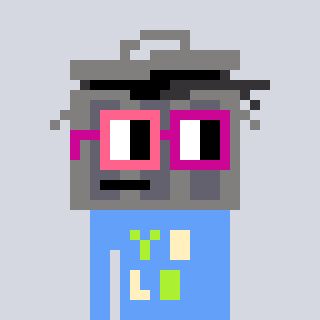
a pixel art character with square pink and red glasses, a trashcan-shaped head and a blue-colored body on a cool background